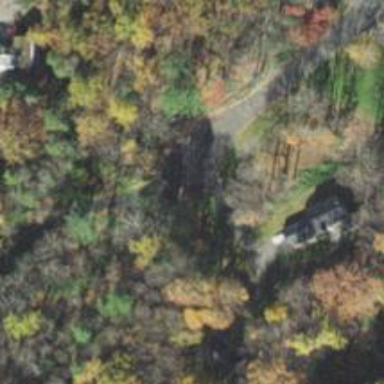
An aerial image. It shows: Residential driveway designated as service road.